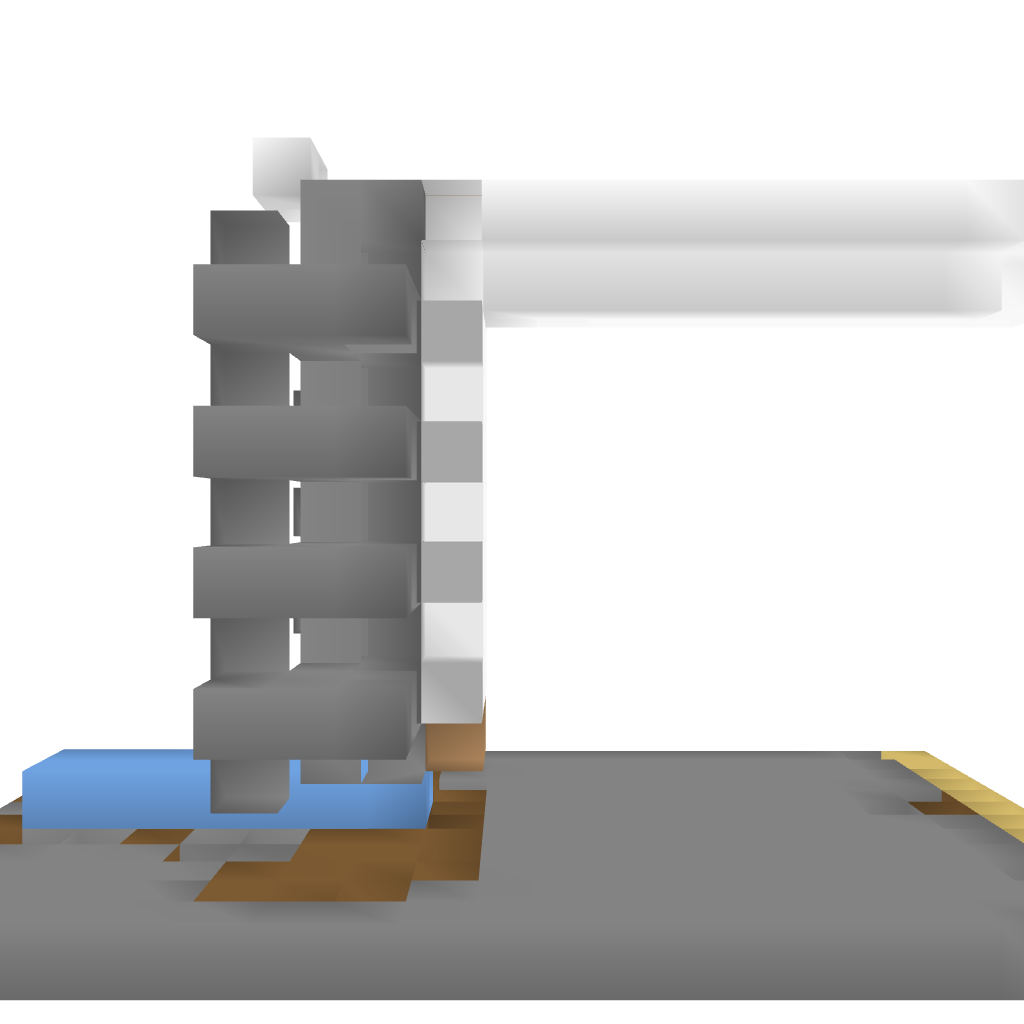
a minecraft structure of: Canal lock bad low quality